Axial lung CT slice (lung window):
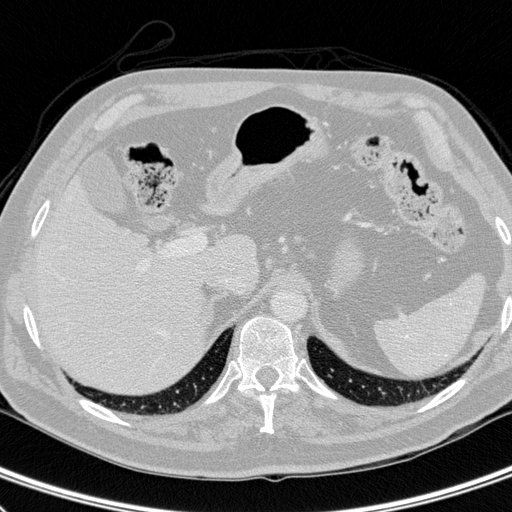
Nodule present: no